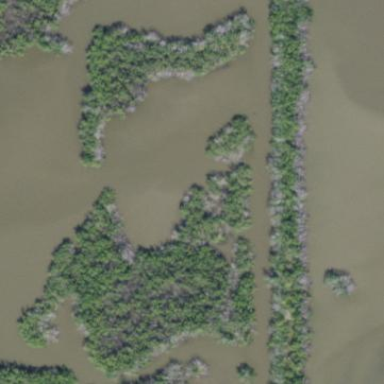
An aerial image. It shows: Mangrove wetland featuring plant community of Mangrove Swamp.